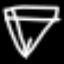
Label: diamond